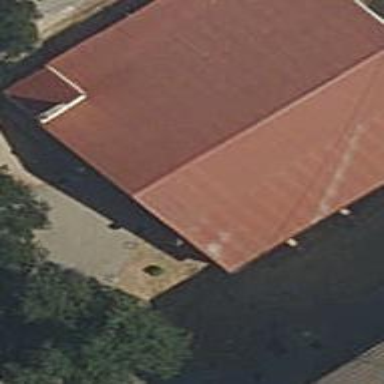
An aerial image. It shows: Church which is place of worship.